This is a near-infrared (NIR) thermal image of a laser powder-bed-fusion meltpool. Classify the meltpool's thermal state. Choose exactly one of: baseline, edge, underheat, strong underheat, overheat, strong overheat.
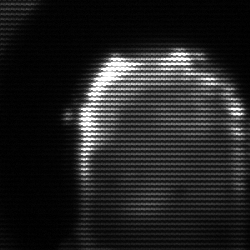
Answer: baseline